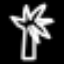
Label: palm tree